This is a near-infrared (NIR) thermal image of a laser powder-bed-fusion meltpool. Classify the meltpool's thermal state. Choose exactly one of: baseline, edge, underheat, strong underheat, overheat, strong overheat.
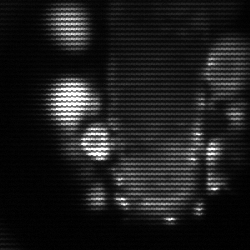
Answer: strong underheat